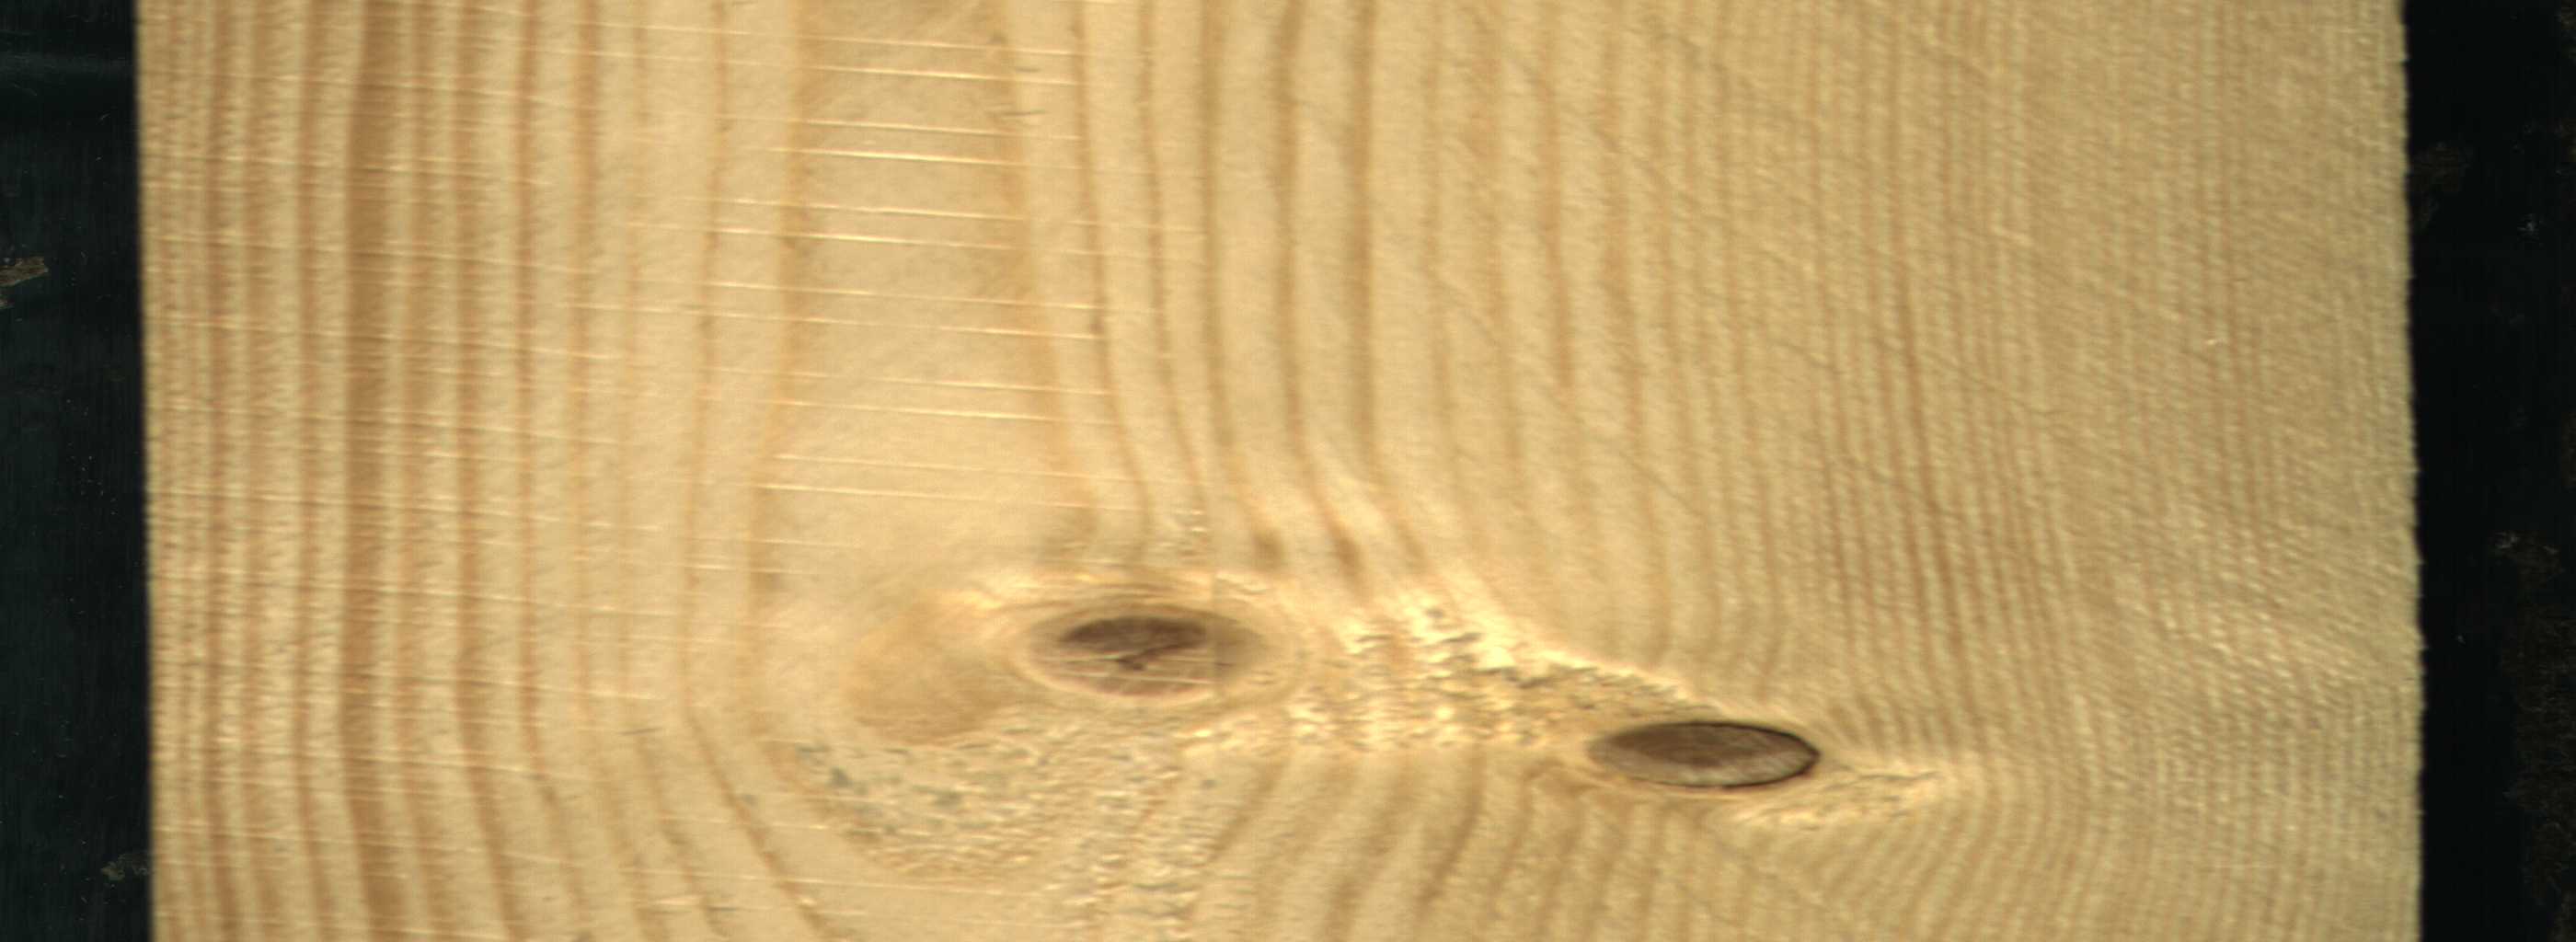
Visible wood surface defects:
Dead_Knot
Live_Knot